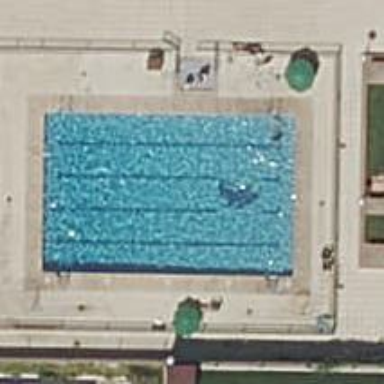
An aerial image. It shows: Outdoor swimming pool located in leisure land.